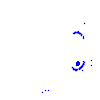
Particle: kaon